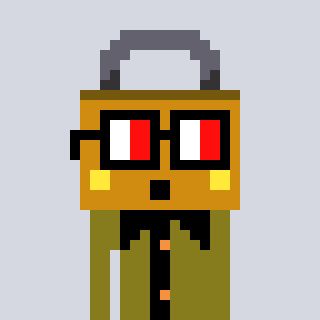
a pixel art character with square glasses with black frames and red eyes, a lock-shaped head and a gunk-colored body on a cool background